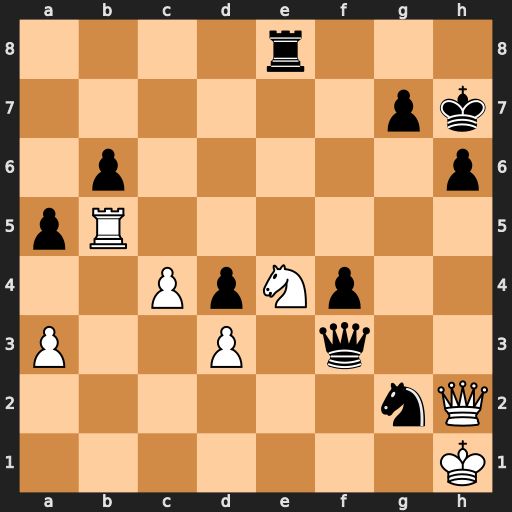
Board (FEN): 4r3/6pk/1p5p/pR6/2PpNp2/P2P1q2/6nQ/7K
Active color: w
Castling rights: -
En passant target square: -
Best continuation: Ng5+ Kg8 Nxf3